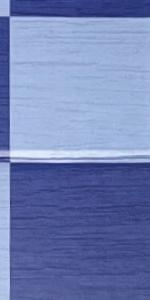
Label: Empty